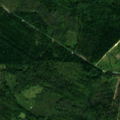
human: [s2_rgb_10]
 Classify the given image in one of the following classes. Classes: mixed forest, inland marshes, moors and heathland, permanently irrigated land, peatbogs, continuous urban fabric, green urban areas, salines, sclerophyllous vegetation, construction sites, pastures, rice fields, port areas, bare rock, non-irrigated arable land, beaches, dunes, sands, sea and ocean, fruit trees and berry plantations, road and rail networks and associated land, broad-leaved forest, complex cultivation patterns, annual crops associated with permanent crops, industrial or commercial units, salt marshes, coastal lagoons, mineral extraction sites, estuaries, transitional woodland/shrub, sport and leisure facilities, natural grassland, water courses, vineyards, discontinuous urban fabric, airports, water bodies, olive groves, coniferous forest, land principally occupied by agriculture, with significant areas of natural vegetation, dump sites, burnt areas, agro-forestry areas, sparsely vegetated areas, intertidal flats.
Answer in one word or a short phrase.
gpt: coniferous forest, mixed forest, transitional woodland/shrub